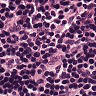
Metastatic tissue present: no